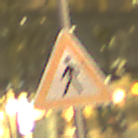
Verkehrszeichen: FussgaengerRechts
Umgebung: Outdoor, Urban
Tageszeit: Night
Wetter: Overcast
Licht: Artificial
Jahreszeit: NotSpecified
Kontrast: MediumContrast